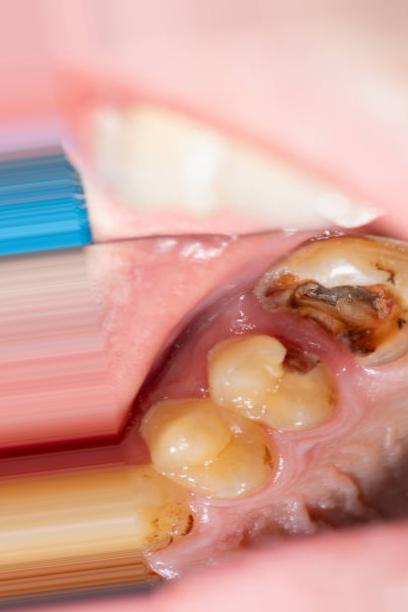
Condition: Caries